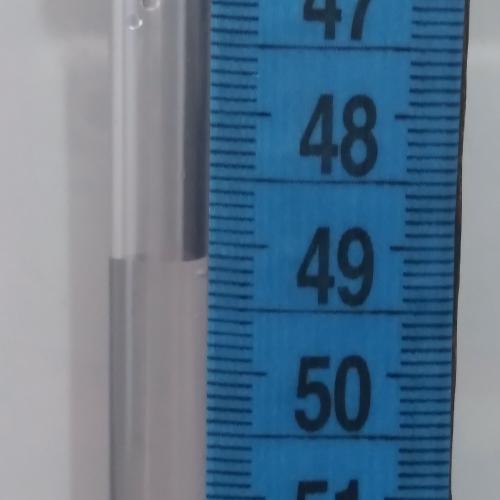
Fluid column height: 49.1 cm